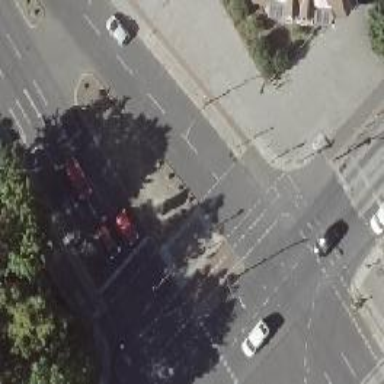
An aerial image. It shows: Crossing with traffic signals.